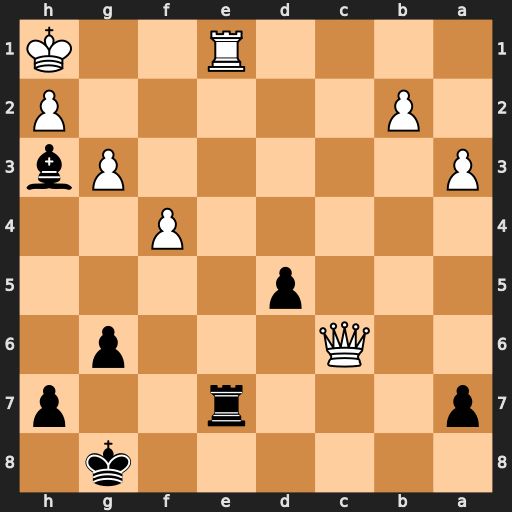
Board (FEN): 6k1/p3r2p/2Q3p1/3p4/5P2/P5Pb/1P5P/4R2K
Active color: b
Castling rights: -
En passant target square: -
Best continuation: Rxe1#